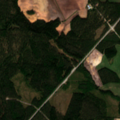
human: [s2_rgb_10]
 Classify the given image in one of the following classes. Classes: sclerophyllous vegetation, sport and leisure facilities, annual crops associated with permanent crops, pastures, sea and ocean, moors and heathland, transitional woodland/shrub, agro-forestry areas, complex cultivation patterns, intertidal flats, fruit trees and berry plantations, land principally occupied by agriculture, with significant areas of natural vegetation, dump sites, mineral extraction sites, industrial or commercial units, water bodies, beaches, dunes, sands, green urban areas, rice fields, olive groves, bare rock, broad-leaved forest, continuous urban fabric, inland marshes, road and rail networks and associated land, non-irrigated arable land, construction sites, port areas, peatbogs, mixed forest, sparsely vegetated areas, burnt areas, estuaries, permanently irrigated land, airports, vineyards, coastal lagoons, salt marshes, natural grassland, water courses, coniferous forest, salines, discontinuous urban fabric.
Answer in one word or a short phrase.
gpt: non-irrigated arable land, coniferous forest